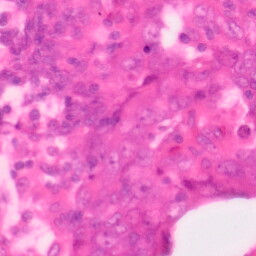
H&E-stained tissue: Colon